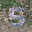
Label: 5